Field crop: maize
Growth stage: 2
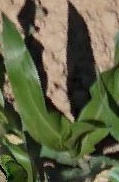
Species: maize